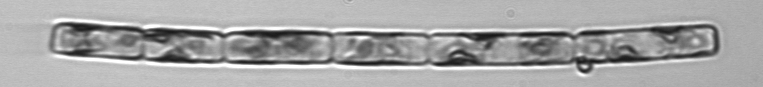
Label: Guinardia_delicatula